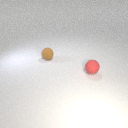
small red rubber sphere to the right of small brown rubber sphere